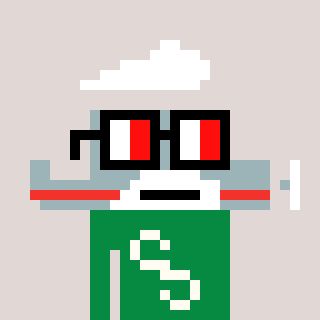
a pixel art character with square glasses with black frames and red eyes, a plane-shaped head and a green-colored body on a warm background